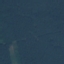
Land use / land cover: Forest